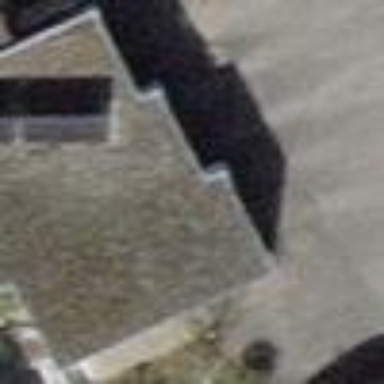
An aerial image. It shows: Group of garages.